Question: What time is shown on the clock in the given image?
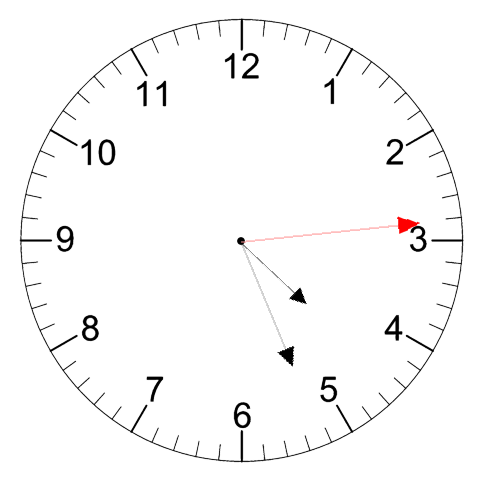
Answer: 04:26:14